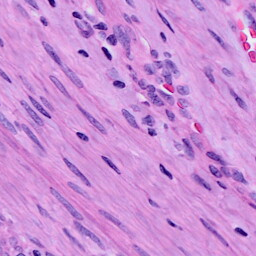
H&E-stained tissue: Cervix